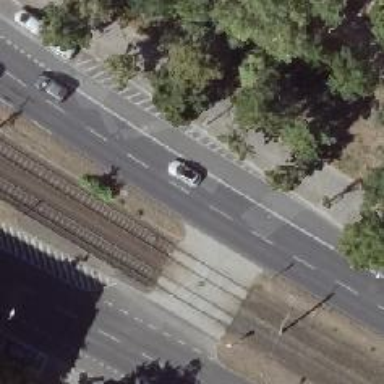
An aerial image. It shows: Asphalt dual carriageway with primary highway. There is cycleway with asphalt surface on the right side.